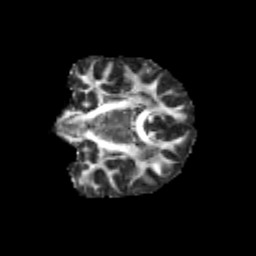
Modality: FA
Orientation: coronal
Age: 11
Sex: male
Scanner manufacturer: siemens
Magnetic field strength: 3 T
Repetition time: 3.8 s
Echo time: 0.07 s